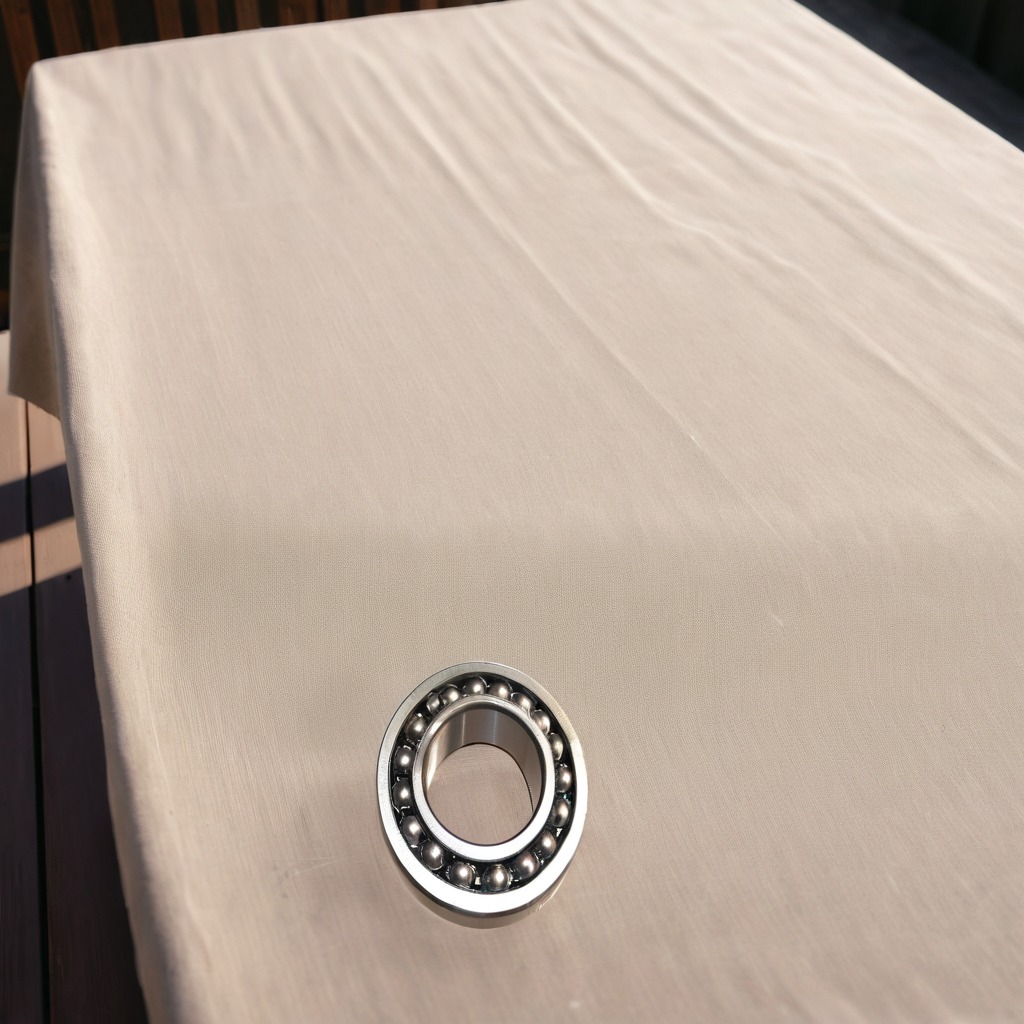
A metal ball bearing is lying on the wooden table in an outdoor workshop during daytime bright natural light soft shadows worn but beneath the cloth.